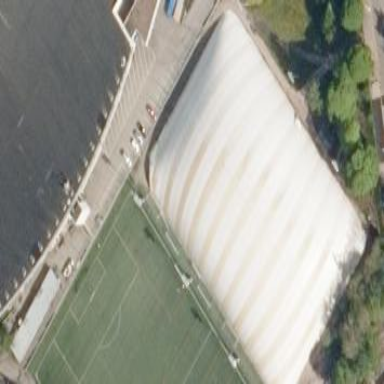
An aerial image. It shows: Air-supported building located on soccer pitch.